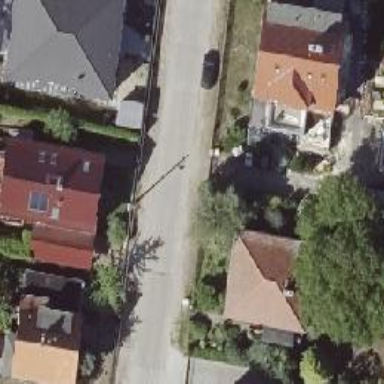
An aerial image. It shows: Footway along the road.